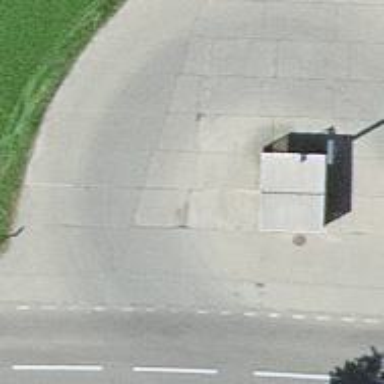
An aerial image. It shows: Bus stop with sheltered platform for public transport.